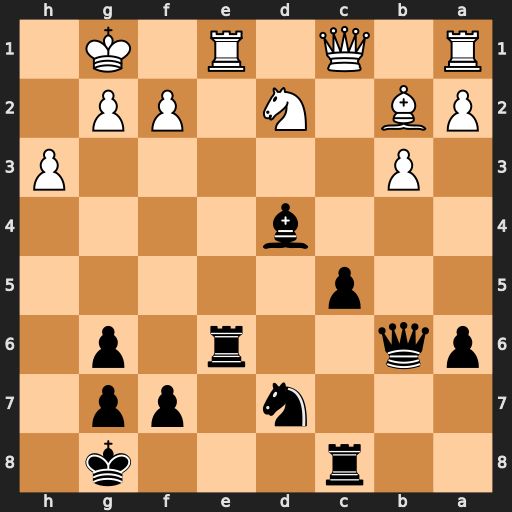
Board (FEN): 2r3k1/3n1pp1/pq2r1p1/2p5/3b4/1P5P/PB1N1PP1/R1Q1R1K1
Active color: b
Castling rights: -
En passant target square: -
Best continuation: Rxe1+ Qxe1 Bxb2 Nc4 Qf6 Nxb2 Qxb2